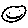
Label: smiley face